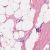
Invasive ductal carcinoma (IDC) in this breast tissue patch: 0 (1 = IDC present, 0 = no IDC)